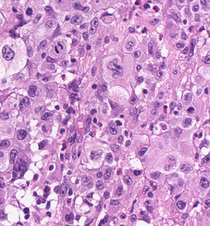
Tumor epithelial tissue: yes
Tumor-associated stroma tissue: no
Normal tissue: no